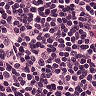
Metastatic tissue present: no